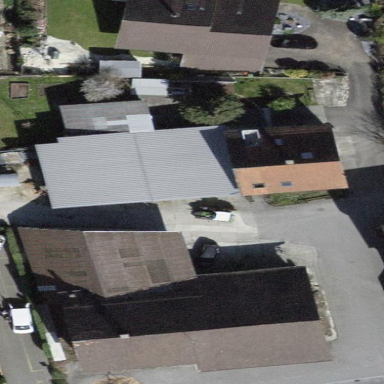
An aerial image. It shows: Building with tiled roof.